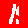
Digit: 1